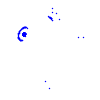
Particle: pion